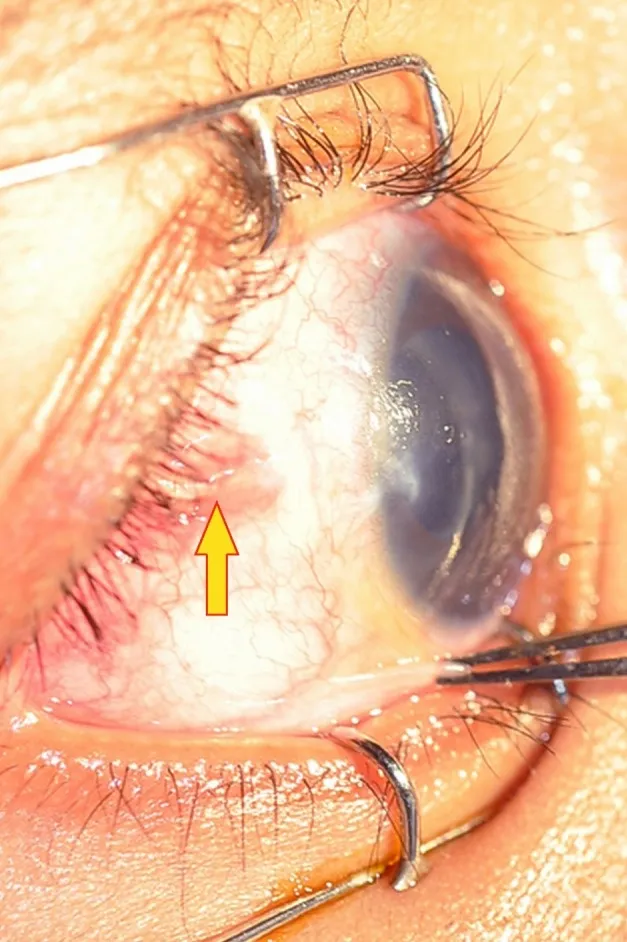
Tube erosion.
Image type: medical_photograph (other_medical_photograph)